Interaction volume radius: 5 \u00c5
Interaction volume height: 20 \u00c5
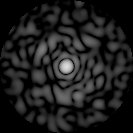
Disorder parameter: 0.8327